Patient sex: F
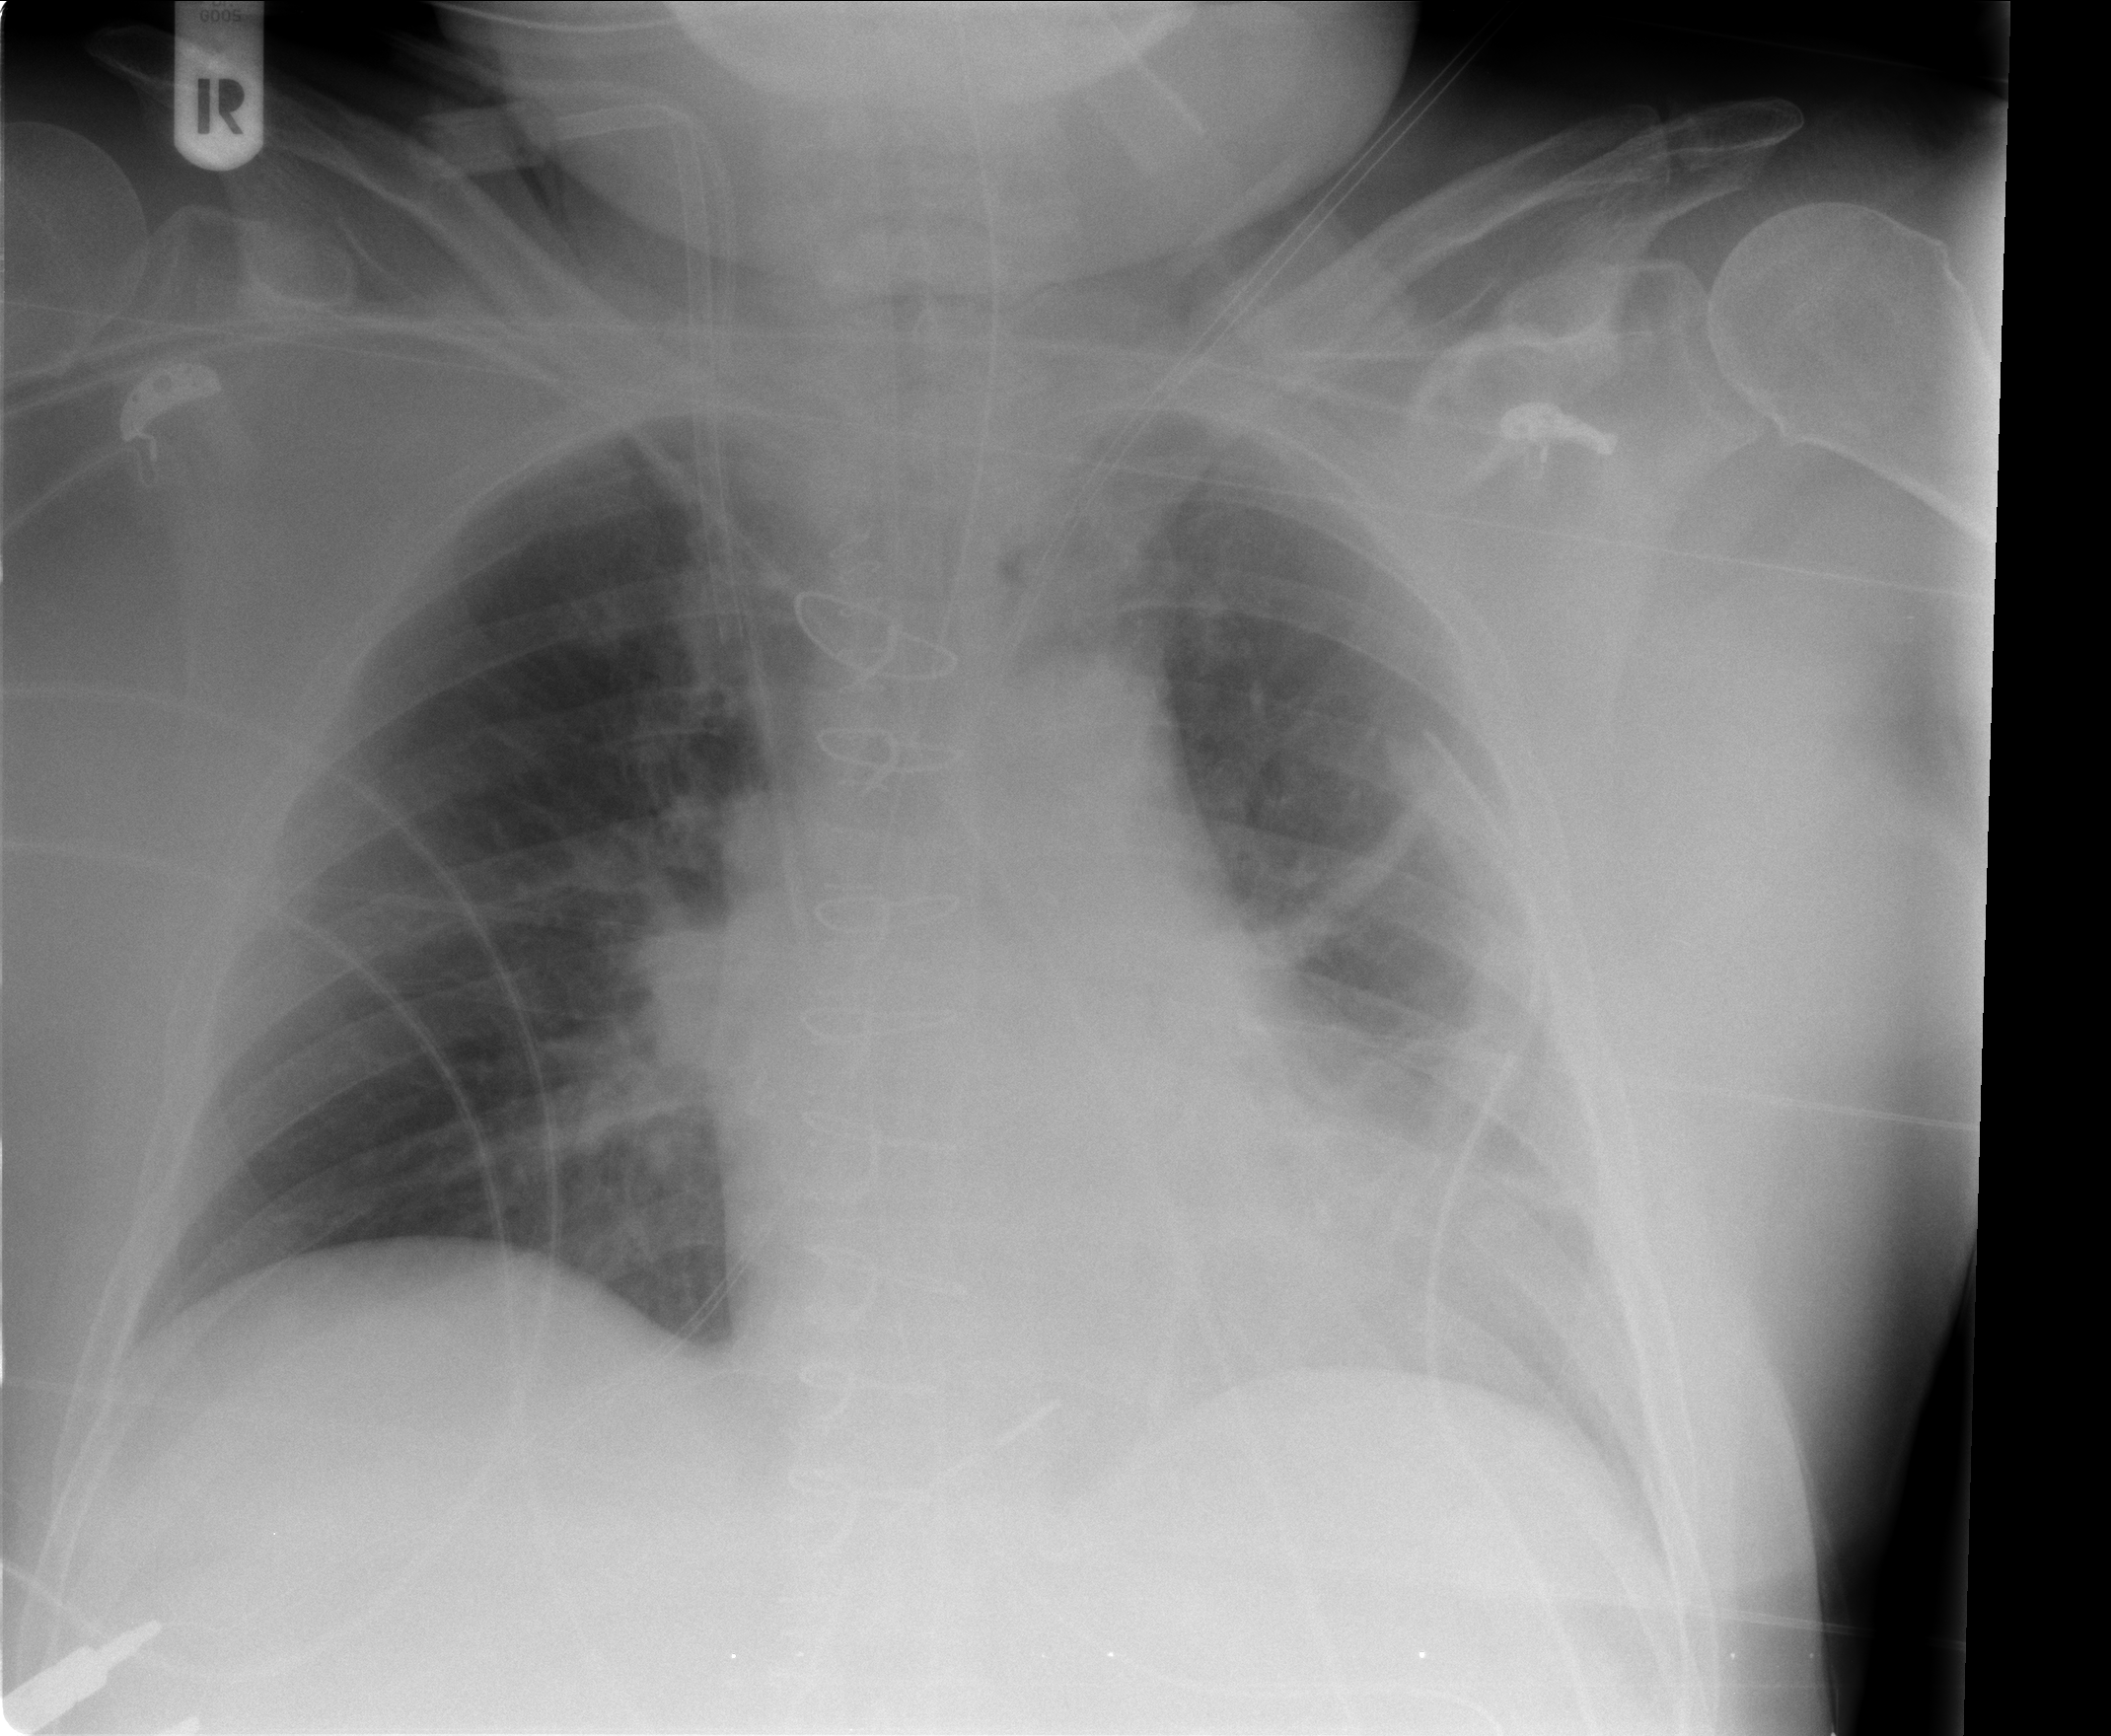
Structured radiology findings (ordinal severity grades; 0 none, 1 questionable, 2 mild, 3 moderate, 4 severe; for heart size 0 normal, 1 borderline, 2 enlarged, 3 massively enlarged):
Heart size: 1
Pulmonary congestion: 1
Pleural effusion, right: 0
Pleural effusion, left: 2
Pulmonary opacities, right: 0
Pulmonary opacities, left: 0
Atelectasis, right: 2
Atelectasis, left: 2